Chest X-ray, AP view. Patient: 56 years old, sex F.
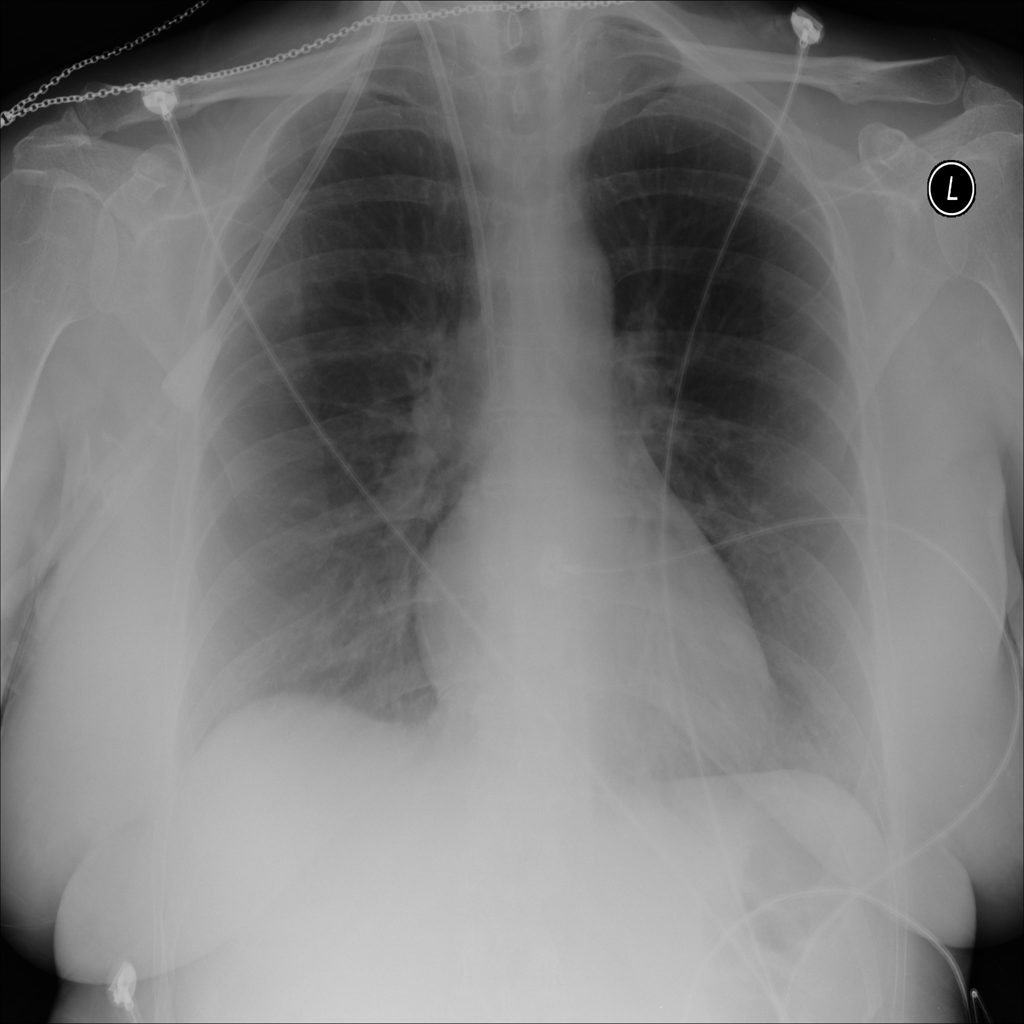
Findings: No Finding